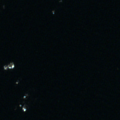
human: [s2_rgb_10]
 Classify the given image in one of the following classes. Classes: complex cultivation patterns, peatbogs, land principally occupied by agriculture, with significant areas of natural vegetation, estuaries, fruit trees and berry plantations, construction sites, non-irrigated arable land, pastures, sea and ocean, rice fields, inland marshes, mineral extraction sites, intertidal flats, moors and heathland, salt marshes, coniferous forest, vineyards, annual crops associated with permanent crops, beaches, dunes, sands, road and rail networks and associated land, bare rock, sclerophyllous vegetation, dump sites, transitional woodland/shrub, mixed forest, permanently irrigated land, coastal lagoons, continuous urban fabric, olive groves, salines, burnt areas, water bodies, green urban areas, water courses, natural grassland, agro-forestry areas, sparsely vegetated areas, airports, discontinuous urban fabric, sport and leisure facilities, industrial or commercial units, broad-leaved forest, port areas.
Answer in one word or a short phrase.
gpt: sea and ocean